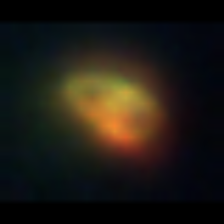
Taxon: Unknown_phyto
Group: Unknown